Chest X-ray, AP view. Patient: 27 years old, sex F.
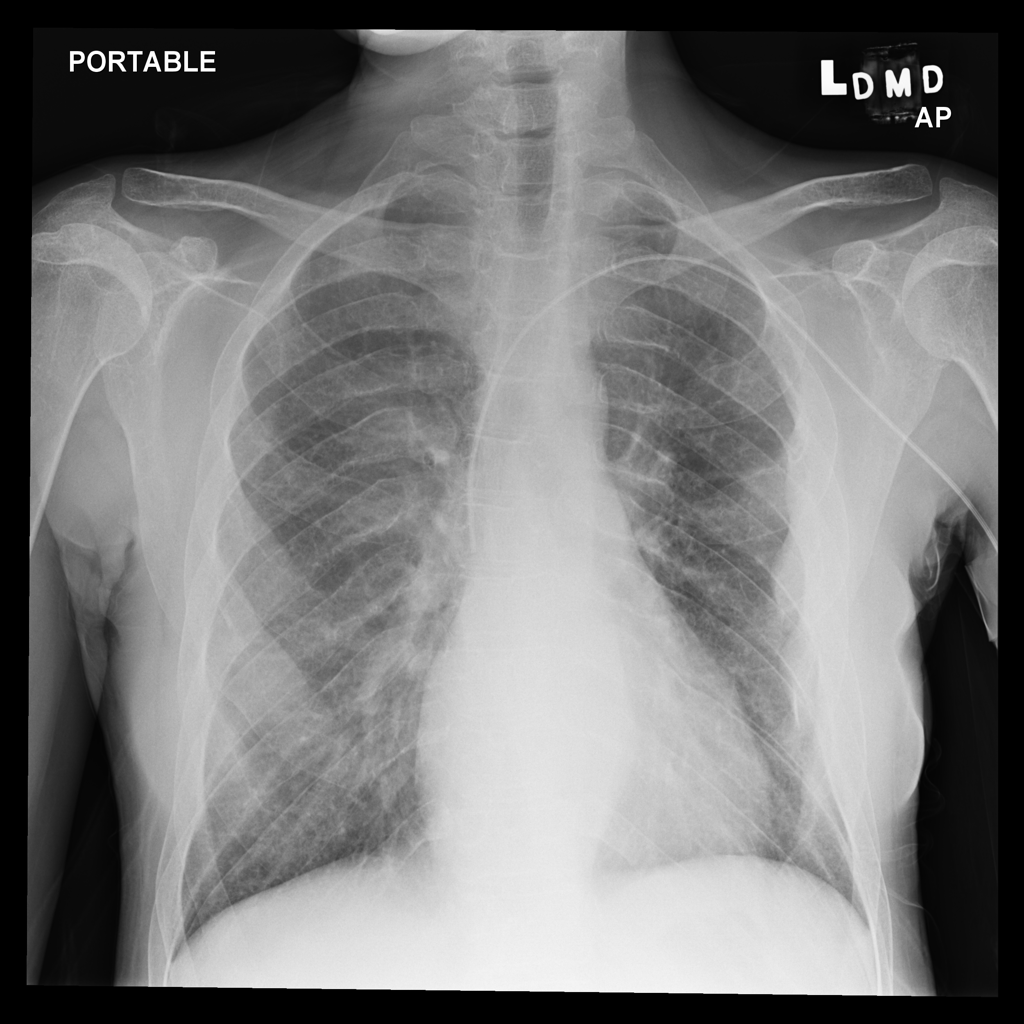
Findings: No Finding